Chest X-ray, AP view. Patient: 21 years old, sex M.
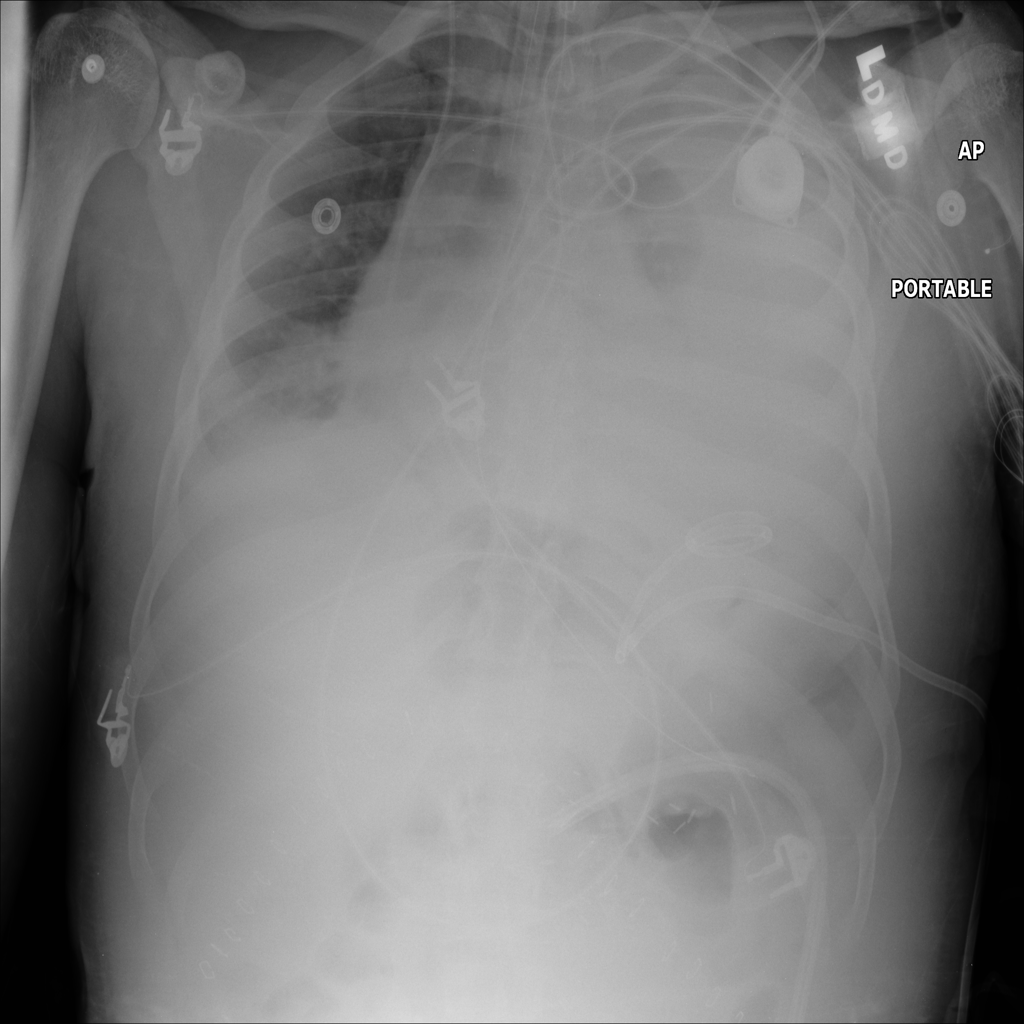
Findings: No Finding